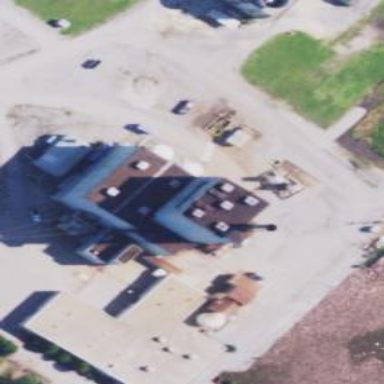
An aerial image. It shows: Building with steam turbine generator.